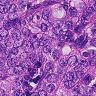
Metastatic tissue present: yes